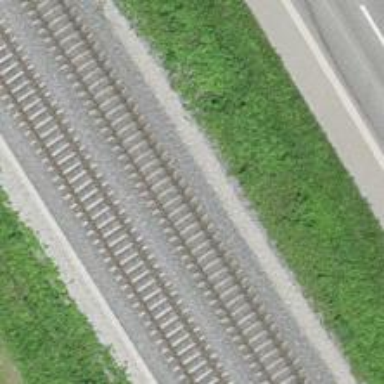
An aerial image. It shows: Single railway track with electrification through contact line.